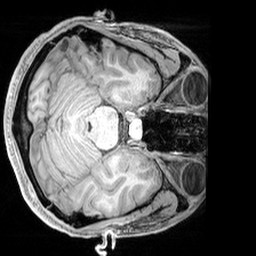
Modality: T1w
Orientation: axial
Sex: male
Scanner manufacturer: siemens
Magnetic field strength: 3 T
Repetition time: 2.3 s
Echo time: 0.00226 s